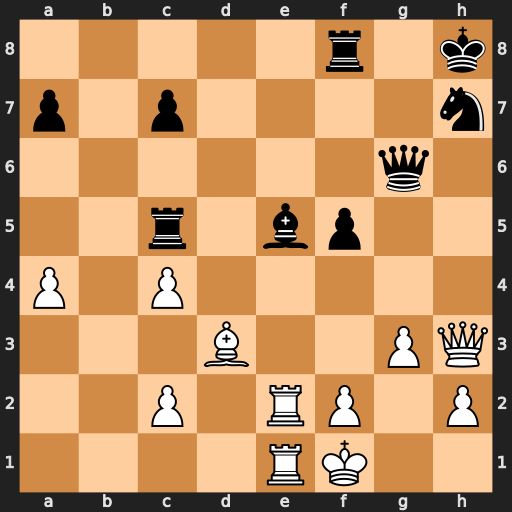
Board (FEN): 5r1k/p1p4n/6q1/2r1bp2/P1P5/3B2PQ/2P1RP1P/4RK2
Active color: w
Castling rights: -
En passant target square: -
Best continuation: Rxe5 Rxe5 Rxe5